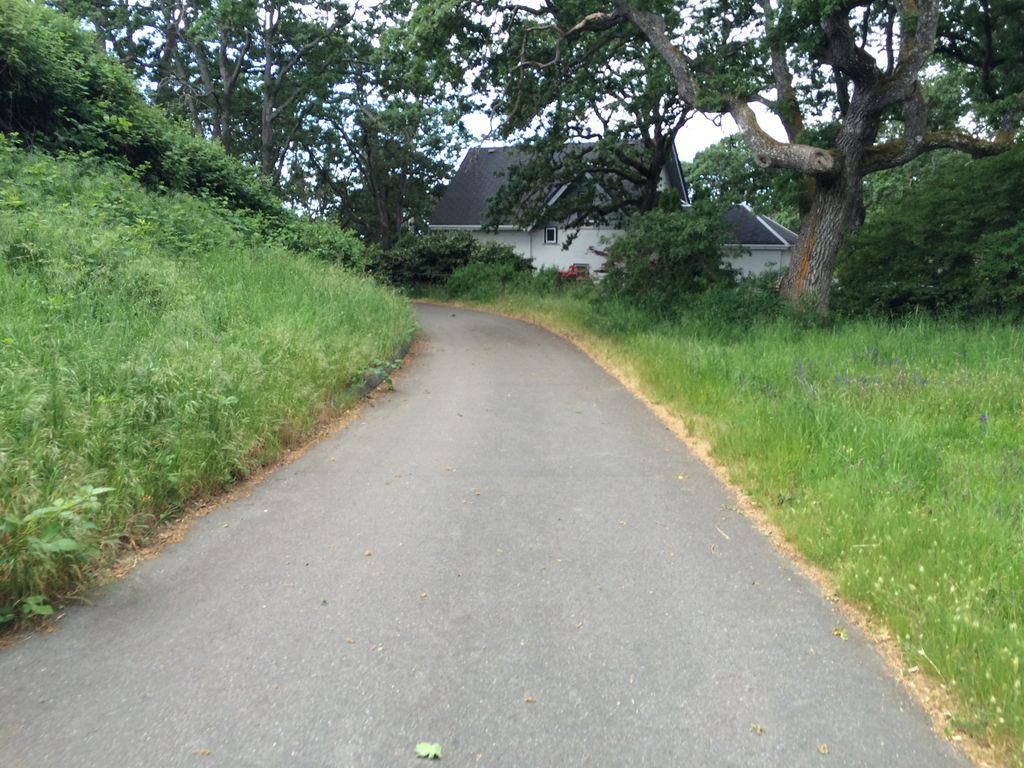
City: victoria